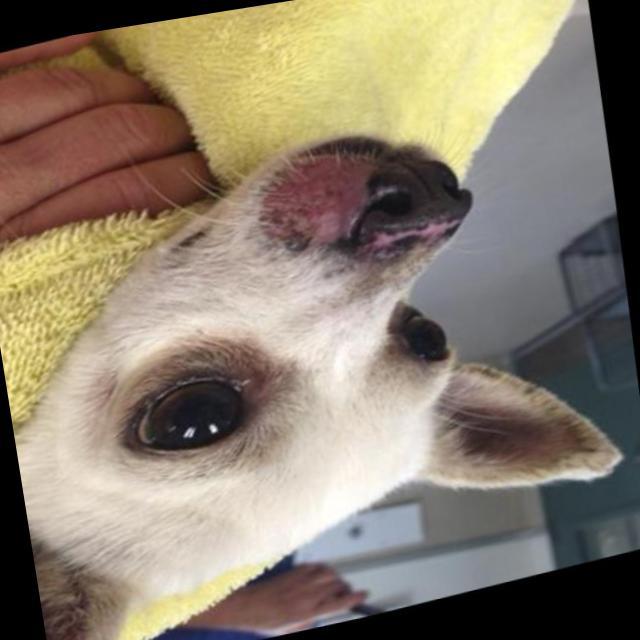
Canine ringworm (Dermatophytosis) — fungal infection caused by Microsporum or Trichophyton. Presents with circular alopecia, scaling, crusting, and broken hairs.